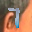
Label: 7